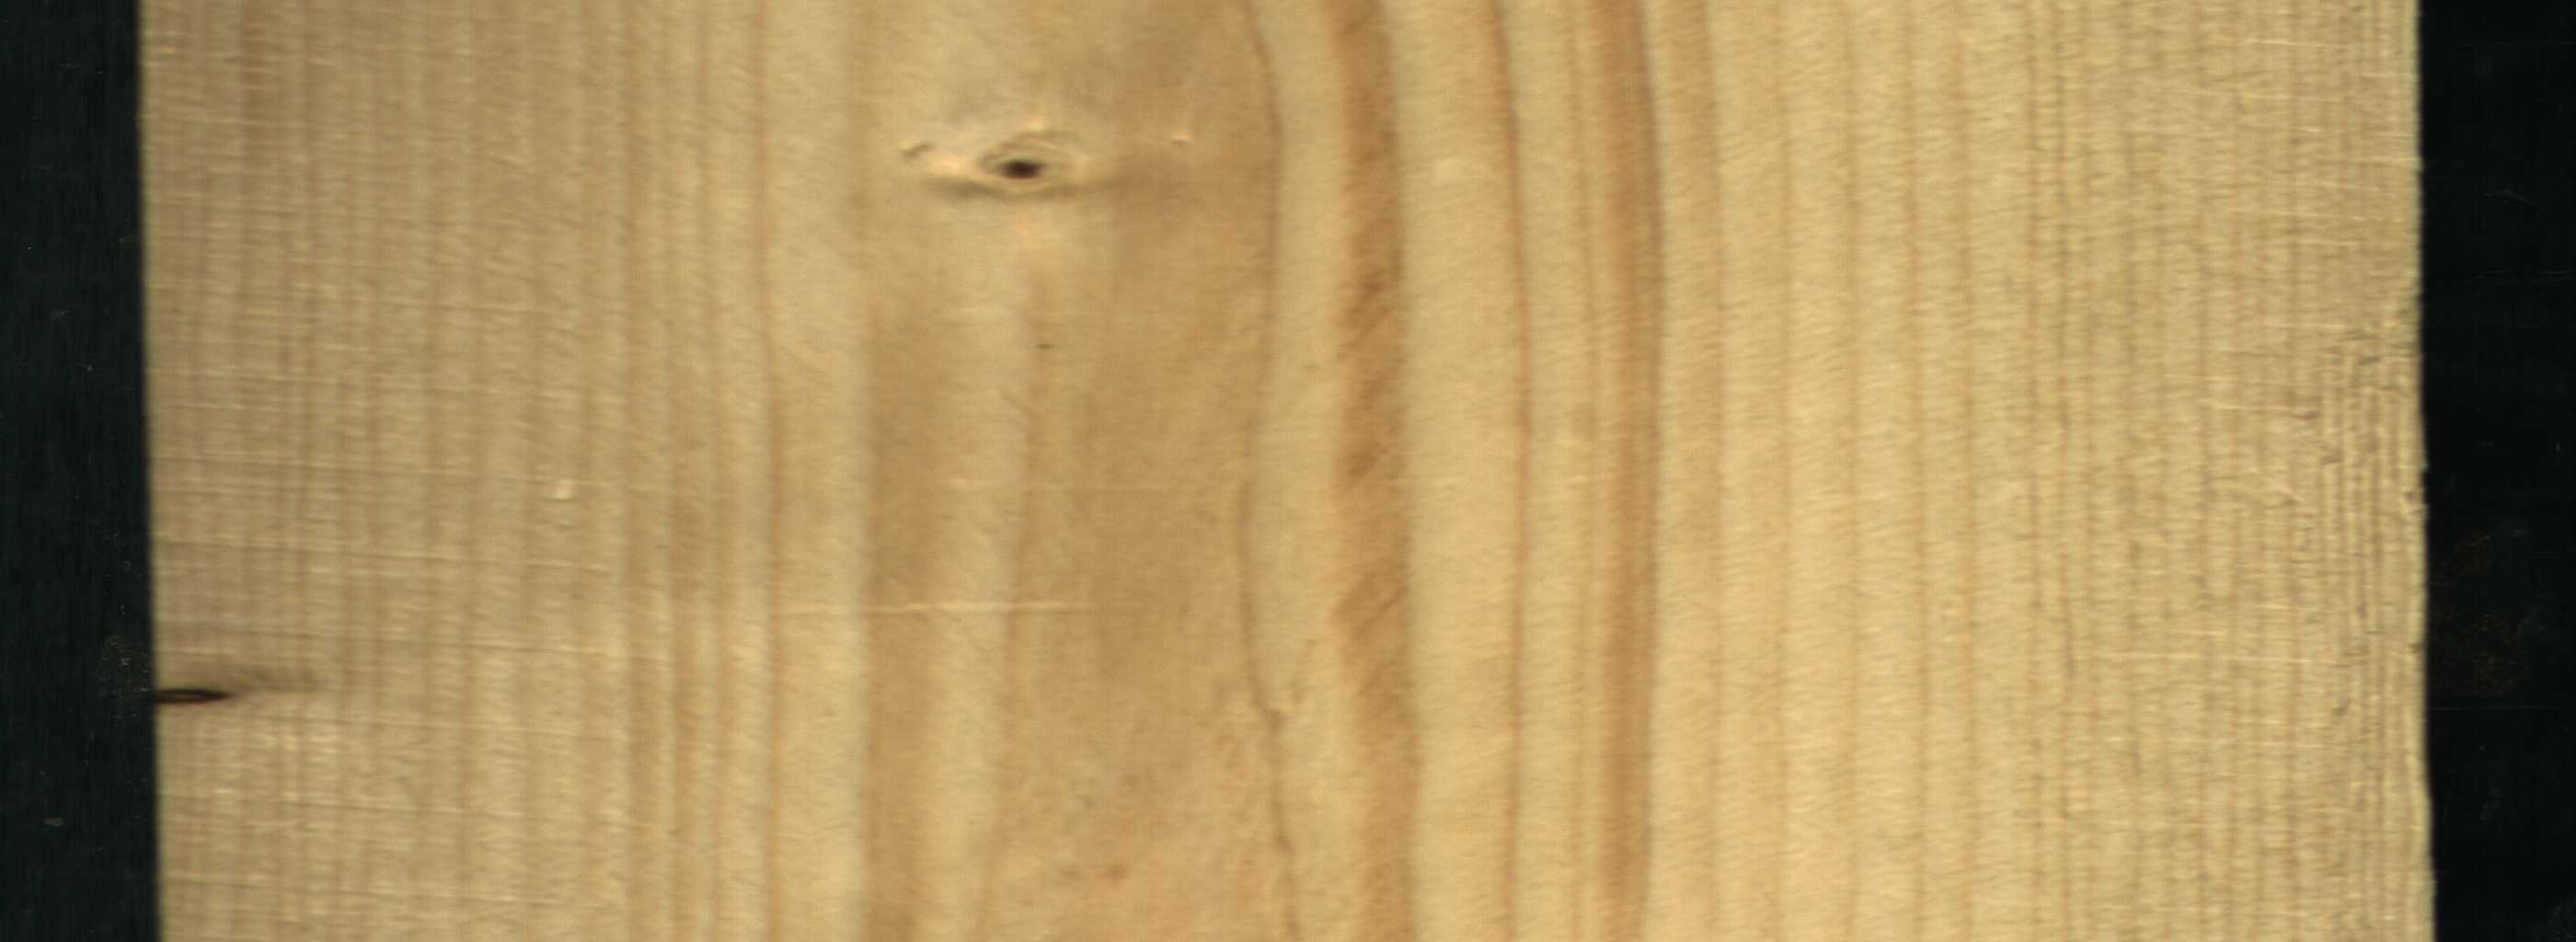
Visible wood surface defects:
Dead_Knot
Live_Knot